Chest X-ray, PA view. Patient: 55 years old, sex M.
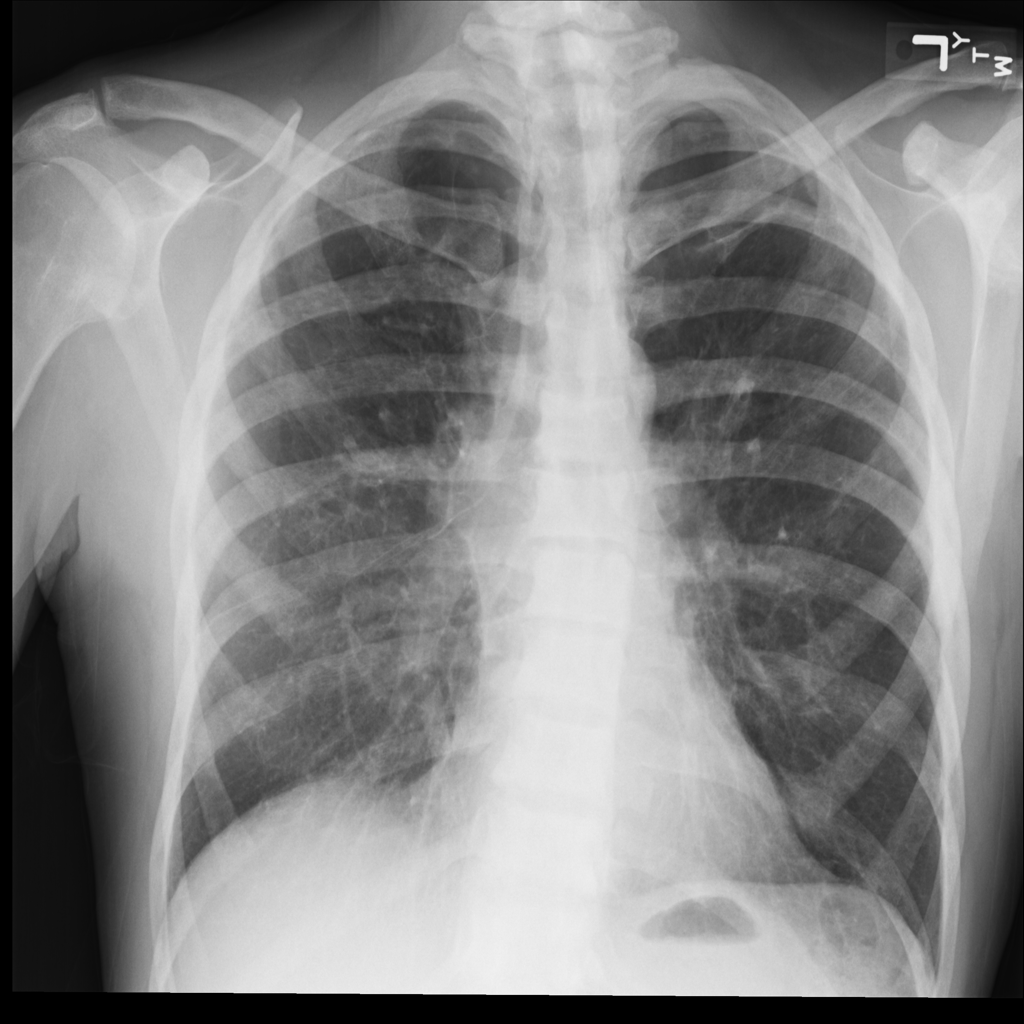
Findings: Fibrosis